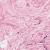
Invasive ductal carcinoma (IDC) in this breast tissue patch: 0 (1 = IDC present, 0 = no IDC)